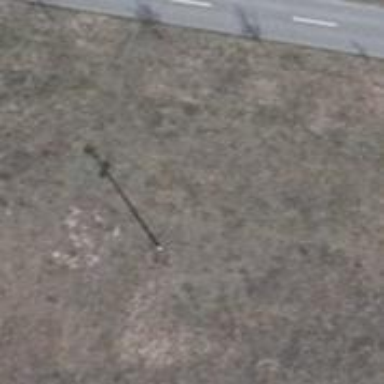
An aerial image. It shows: Minor power line.